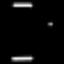
Label: octagon